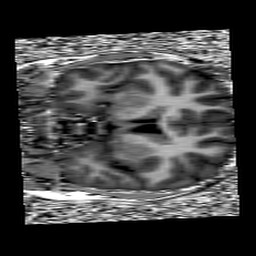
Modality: UNIT1
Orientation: coronal
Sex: female
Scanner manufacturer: siemens
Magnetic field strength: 3 T
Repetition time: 5 s
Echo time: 0.00368 s